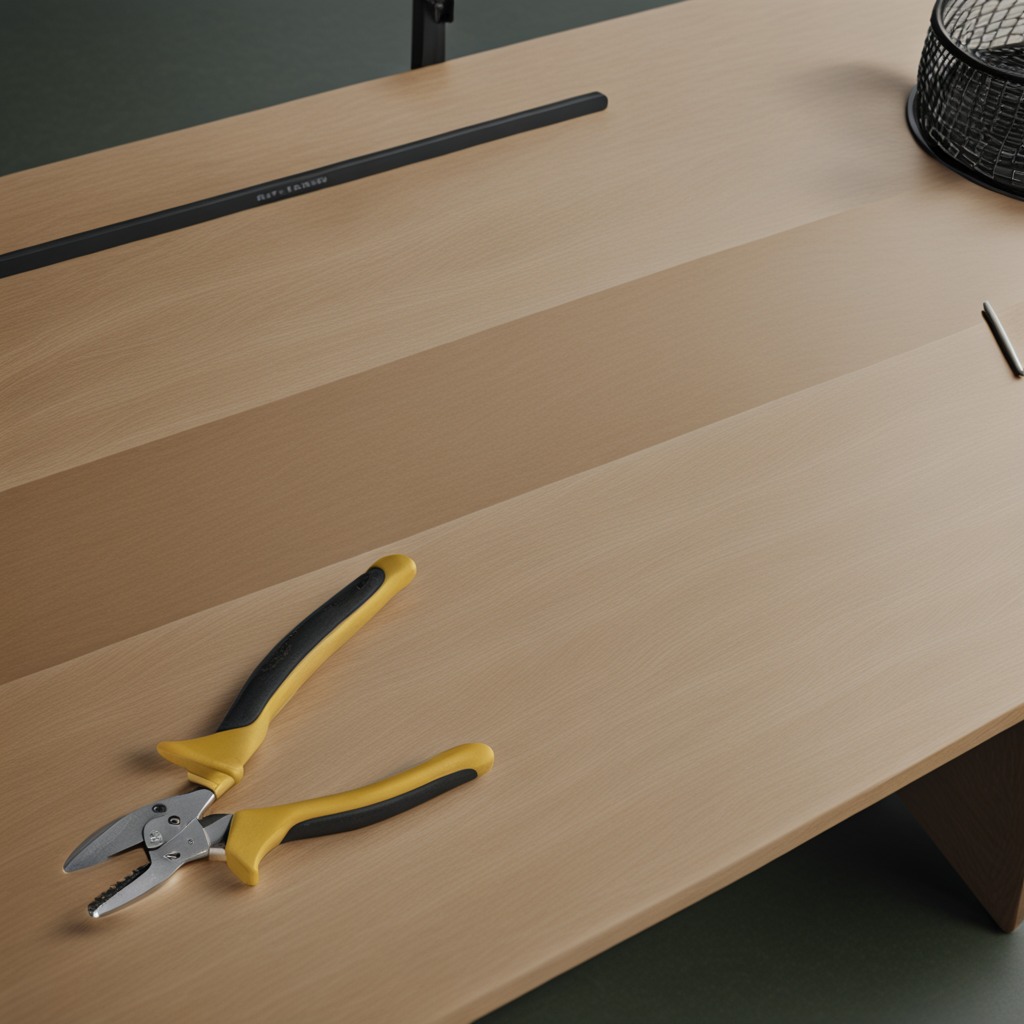
A plier is lying on the workbench.